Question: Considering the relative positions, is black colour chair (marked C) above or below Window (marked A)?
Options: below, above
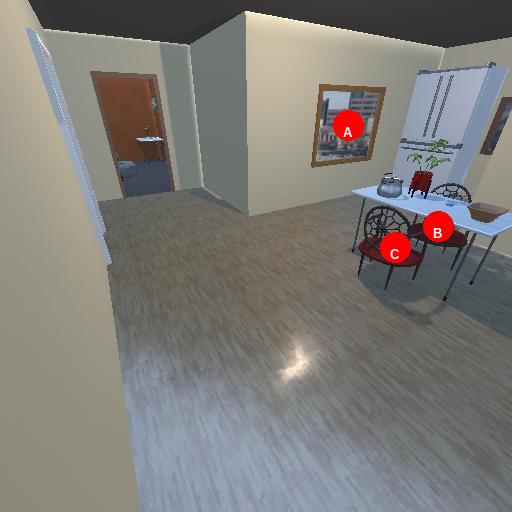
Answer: below